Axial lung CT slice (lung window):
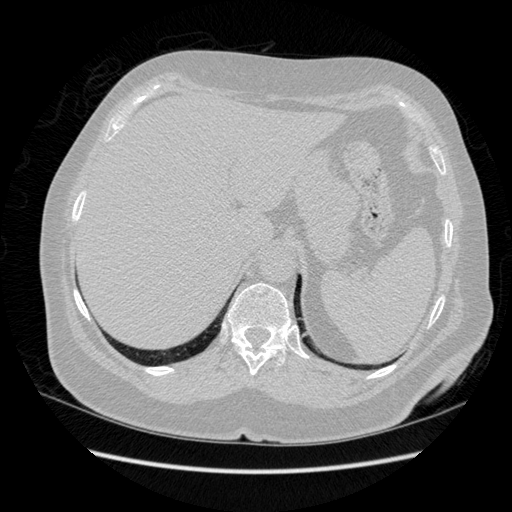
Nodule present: no